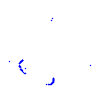
Particle: pion